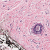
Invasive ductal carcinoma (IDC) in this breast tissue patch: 0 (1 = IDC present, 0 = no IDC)